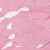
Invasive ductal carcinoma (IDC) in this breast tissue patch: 1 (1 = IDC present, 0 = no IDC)